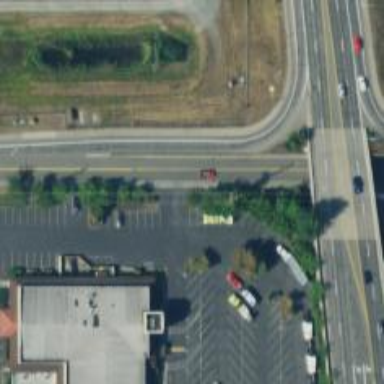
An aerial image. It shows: Secondary link road with asphalt surface.